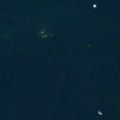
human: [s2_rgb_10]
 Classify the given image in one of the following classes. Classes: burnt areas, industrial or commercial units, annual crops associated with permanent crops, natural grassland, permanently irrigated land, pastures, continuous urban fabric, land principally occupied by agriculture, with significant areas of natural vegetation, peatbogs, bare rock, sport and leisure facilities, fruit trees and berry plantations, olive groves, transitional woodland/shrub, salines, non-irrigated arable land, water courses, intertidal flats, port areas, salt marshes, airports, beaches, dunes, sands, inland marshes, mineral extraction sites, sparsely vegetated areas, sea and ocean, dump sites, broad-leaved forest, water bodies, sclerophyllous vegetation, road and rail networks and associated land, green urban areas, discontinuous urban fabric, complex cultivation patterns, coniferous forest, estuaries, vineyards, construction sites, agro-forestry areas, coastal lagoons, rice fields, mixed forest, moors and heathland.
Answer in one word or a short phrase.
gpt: sea and ocean